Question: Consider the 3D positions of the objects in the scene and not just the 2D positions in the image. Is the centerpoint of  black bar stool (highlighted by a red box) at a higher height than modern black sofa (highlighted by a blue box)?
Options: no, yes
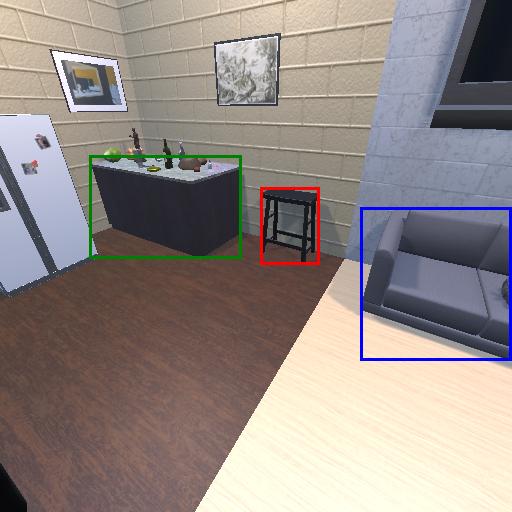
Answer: no